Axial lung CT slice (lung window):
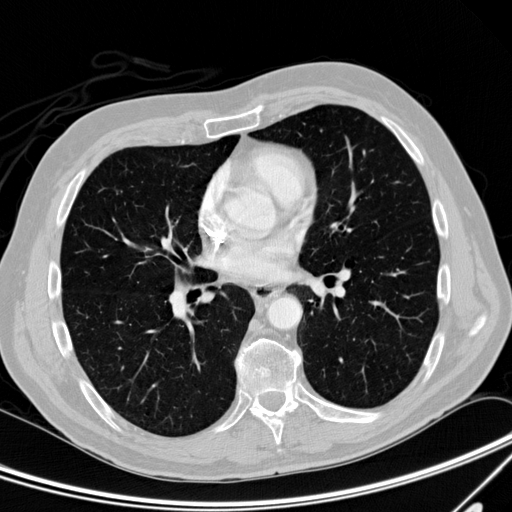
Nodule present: no